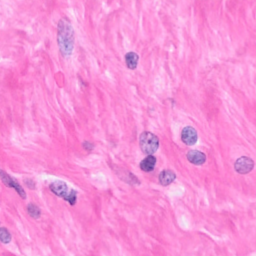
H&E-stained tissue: Breast